Question: I'm trying to learn how to use instruments. I wonder is I can get some opinions or insight at to what is going on here.
Firstly, shortly after 02:00 my app crashes due to creating many high resolution views. You can see the graph peak when the views are created. I think around 20 - 30 rendered views at aprox 1000 points.

My question is this: Note how the graph peaks and flattens at the end of the track (see the red arrow), starting just before 02:00 when the views are created, does this mean that the device (an iPhone 5) has "run out of memory". I see that the allocations listed as "All Allocations" is 17.76MB. Could this be the reason for the crash? Or is it the graphics crashing?
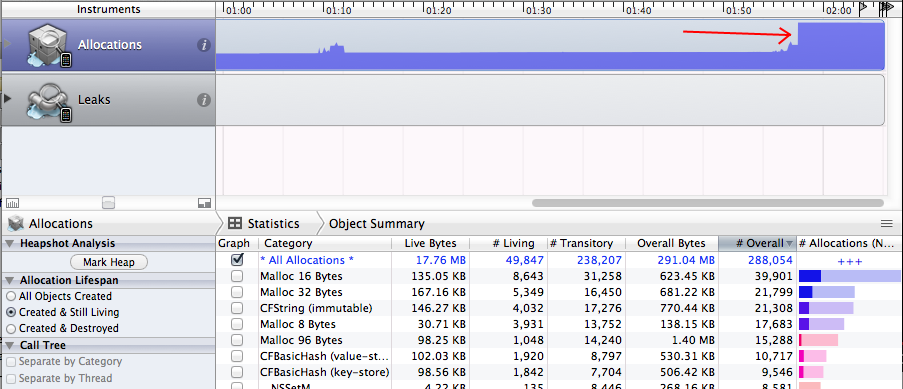
Answer: > does this mean that the device (an iPhone 5) has "run out of memory"?
No. It is relative to peak active memory used in that run. Illustration: you would likely see the allocation amount at 1 minute "shrink" when you start creating all those views around 2 minutes.